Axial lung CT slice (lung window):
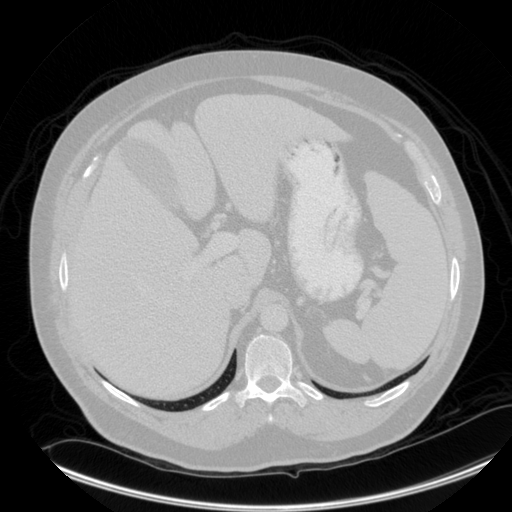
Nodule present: no